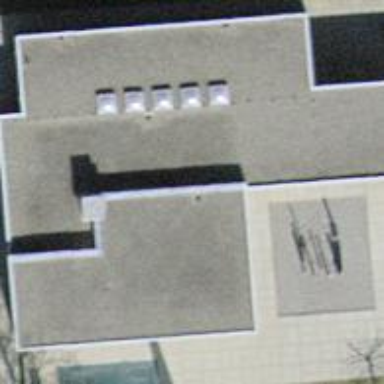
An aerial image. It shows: School building.